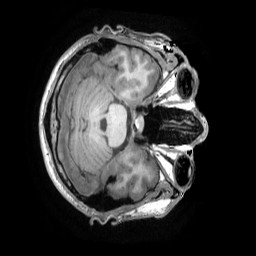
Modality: T1w
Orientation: axial
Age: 28
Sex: male
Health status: healthy
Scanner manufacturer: ge